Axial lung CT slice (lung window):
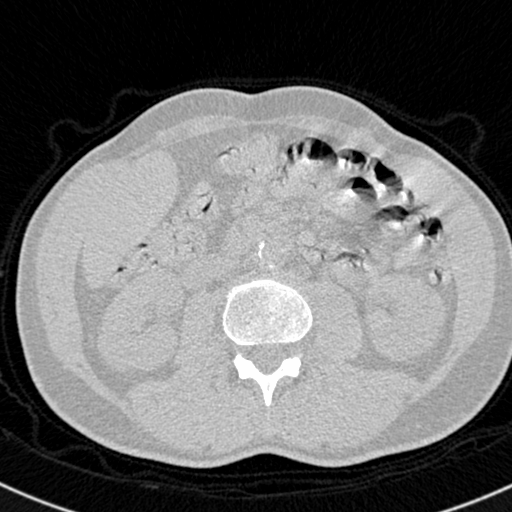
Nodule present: no